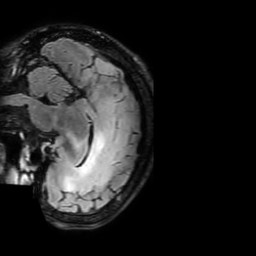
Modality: FLAIR
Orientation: sagittal
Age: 53
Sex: female
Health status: ill
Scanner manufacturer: philips
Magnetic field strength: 3 T
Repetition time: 4.8 s
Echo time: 0.3106 s